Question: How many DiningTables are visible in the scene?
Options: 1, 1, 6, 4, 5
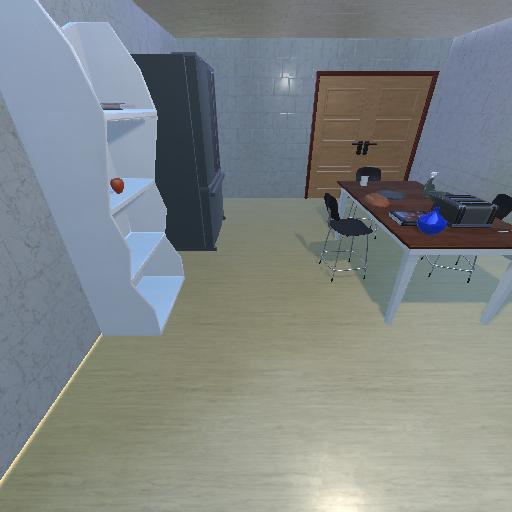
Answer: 1